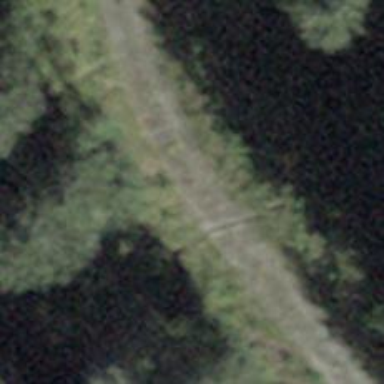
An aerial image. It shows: Unpaved track road.